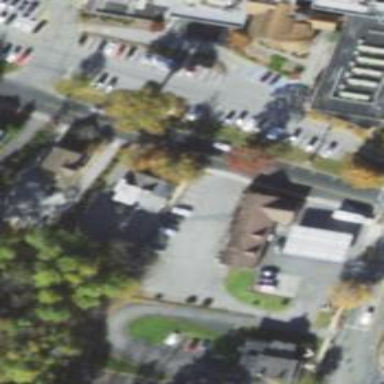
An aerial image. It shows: Convenience shop.